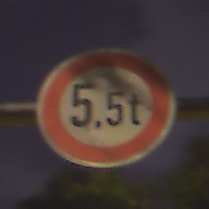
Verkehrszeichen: TatsaechlicheMasse
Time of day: Night
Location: Outdoor (Suburban)
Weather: PartlyCloudy
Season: NotSpecified
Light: Artificial